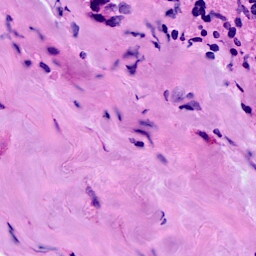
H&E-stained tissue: Breast